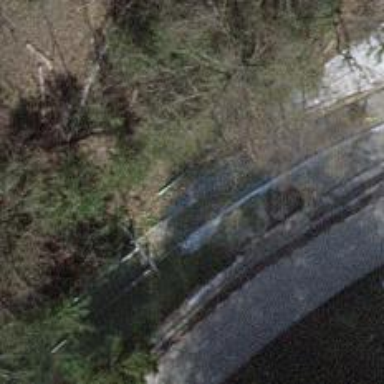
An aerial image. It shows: Footway bridge.